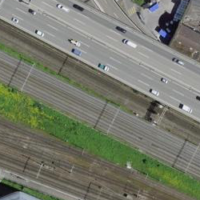
EUNIS habitat code: 57
Species observed at this site:
Buteo buteo
Corvus corone
Columba livia